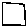
Label: square